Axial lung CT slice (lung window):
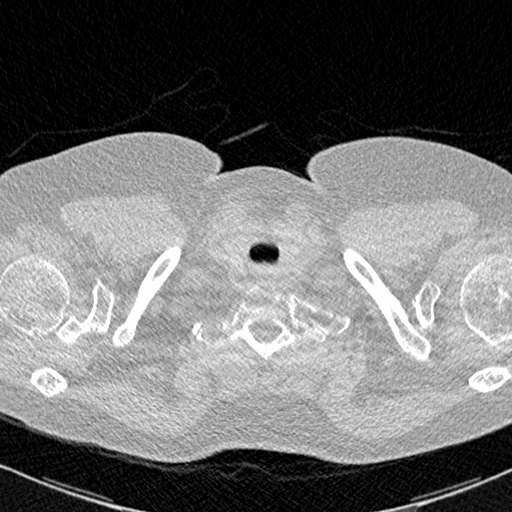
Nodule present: no